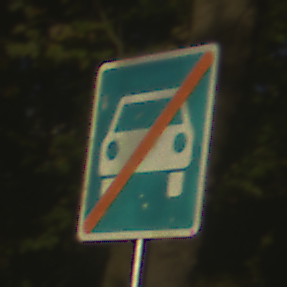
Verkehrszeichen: EndeKraftfahrstrasse
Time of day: SunriseSunset
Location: Outdoor (Nature)
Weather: PartlyCloudy
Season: NotSpecified
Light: Natural